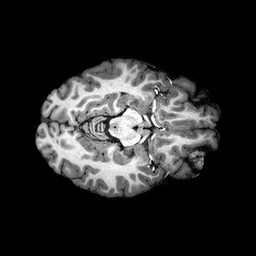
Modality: T1w
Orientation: axial